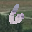
Label: 6